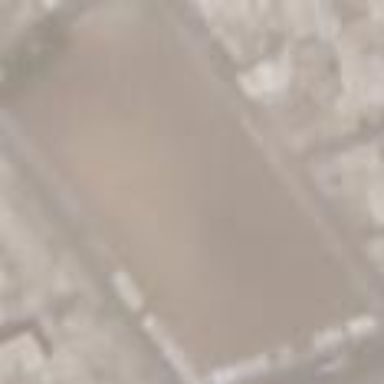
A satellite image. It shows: Wall surrounding soccer pitch.